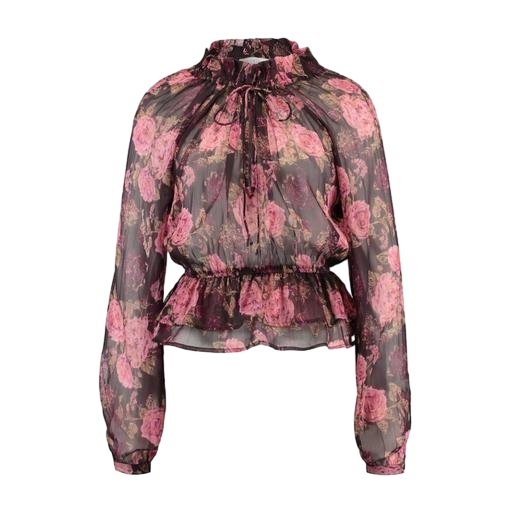
pink floral-print top, pink floral-print blouse, black pussy-bow floral-print blouse, white background